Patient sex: M
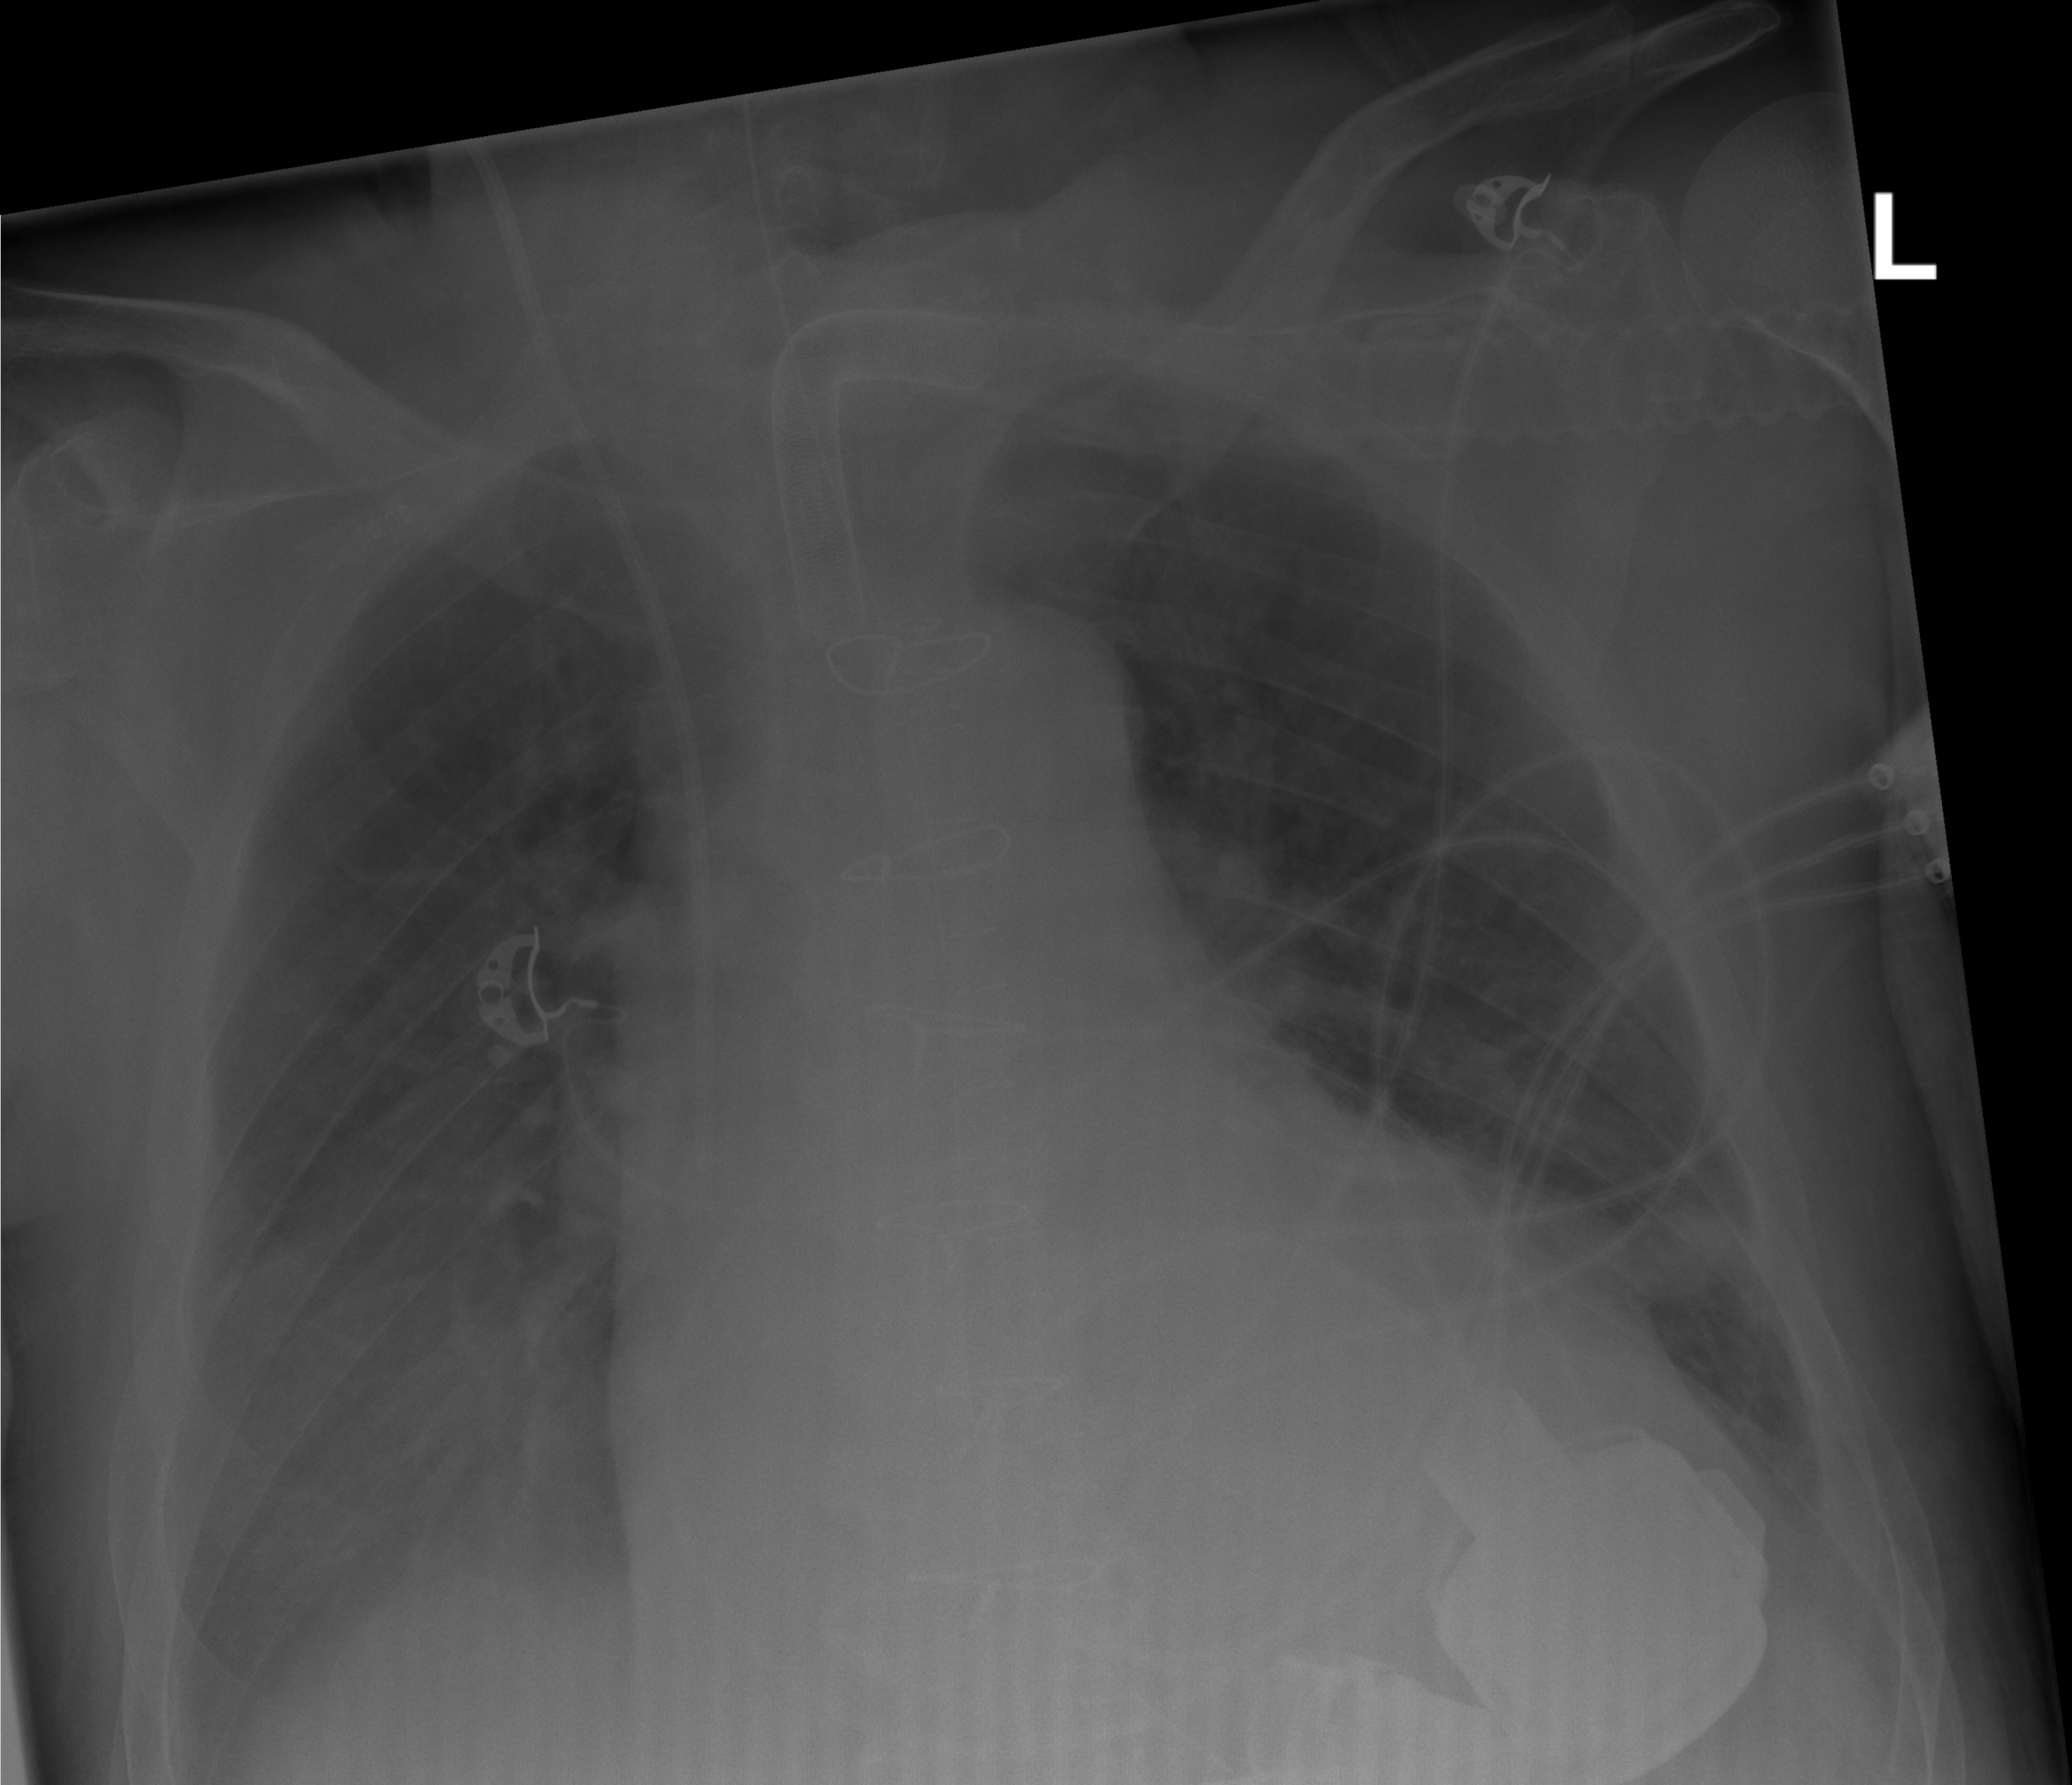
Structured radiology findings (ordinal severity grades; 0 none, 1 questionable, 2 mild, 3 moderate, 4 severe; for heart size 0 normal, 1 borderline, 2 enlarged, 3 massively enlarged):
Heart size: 2
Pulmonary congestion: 0
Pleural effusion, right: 2
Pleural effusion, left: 2
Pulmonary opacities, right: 0
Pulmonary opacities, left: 0
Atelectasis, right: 1
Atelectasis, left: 2